Interaction volume radius: 5 \u00c5
Interaction volume height: 20 \u00c5
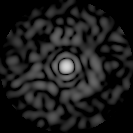
Disorder parameter: 0.8711